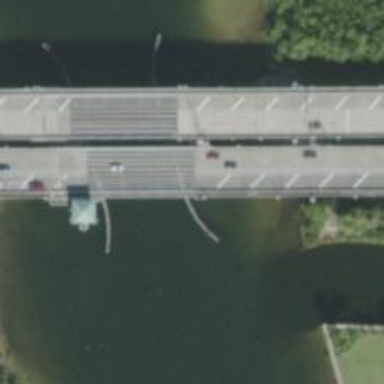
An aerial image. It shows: Bascule bridge for pedestrians.